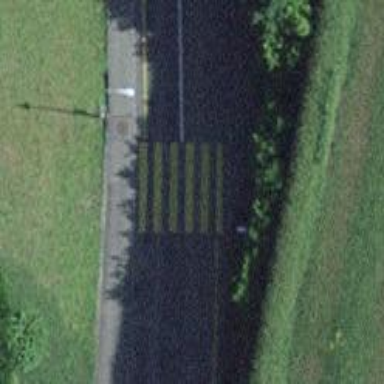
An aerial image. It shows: Zebra crossing with traffic-calming table.